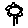
Label: flower